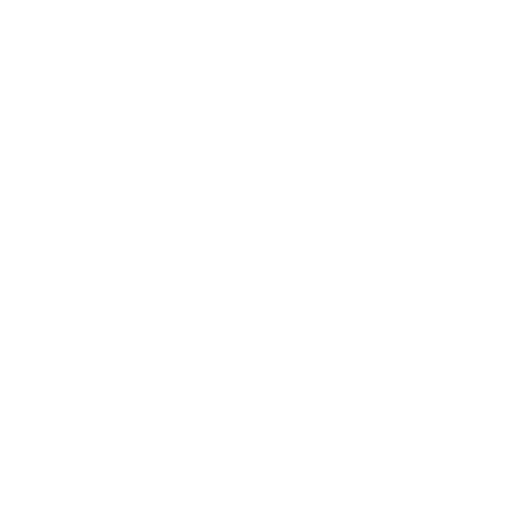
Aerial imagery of depression(s) in New York named Niagara Basin containing only unknown